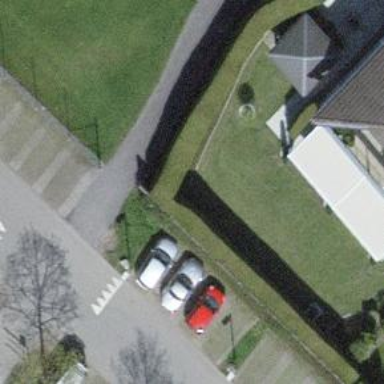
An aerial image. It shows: Hedge acting as barrier.